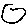
Label: circle